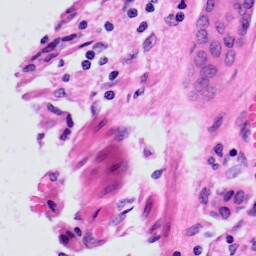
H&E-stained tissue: Prostate